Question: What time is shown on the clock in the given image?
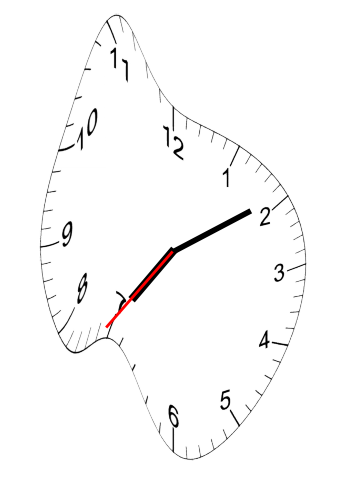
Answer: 07:09:36